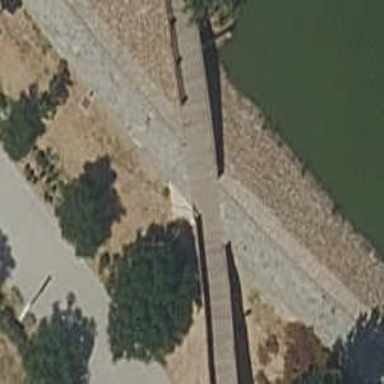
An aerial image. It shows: Footway bridge.